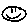
Label: smiley face